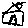
Label: house